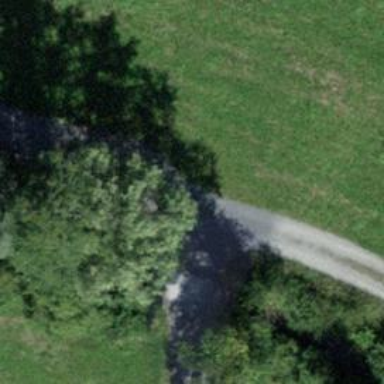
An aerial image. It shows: Service road on bridge with grade3 tracktype.